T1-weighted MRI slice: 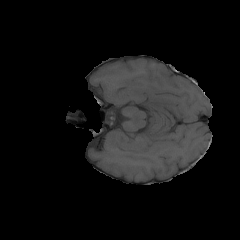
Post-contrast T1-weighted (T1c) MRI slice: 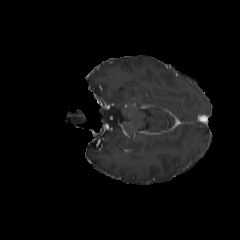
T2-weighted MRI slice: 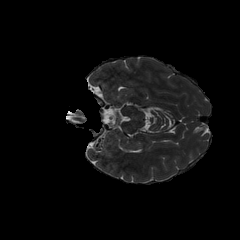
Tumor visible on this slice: no